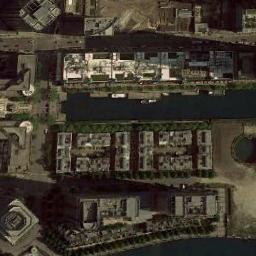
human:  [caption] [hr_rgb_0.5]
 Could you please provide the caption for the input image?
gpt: There are two tall buildings in the upper left and right corner .

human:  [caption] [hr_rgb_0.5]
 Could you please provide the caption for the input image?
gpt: A commercial area has lots of buildings of different heights and some waters are also in the commercial area .

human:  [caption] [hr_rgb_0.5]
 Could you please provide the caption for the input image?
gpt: The commercial area is on the open place .

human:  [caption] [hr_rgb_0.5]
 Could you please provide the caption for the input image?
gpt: In a business district there are many tall buildings of different shapes and several roads with many cars  There is a river beside the buildings .

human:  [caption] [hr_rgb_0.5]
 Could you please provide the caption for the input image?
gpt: There are many gray buildings on a commercial area .